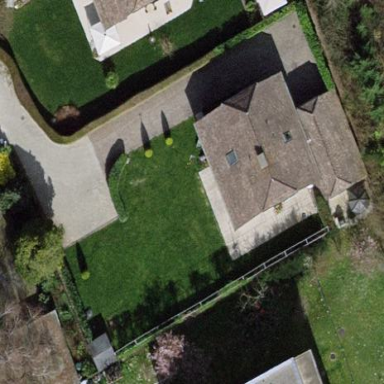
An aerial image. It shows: Garden surrounded by fence.